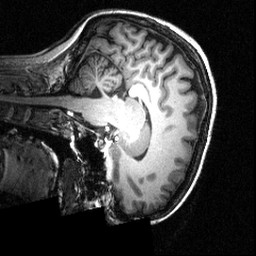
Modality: T1w
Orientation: sagittal
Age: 16
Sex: female
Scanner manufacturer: siemens
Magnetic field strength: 3.951 T
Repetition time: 1.5 s
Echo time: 0.00335 s